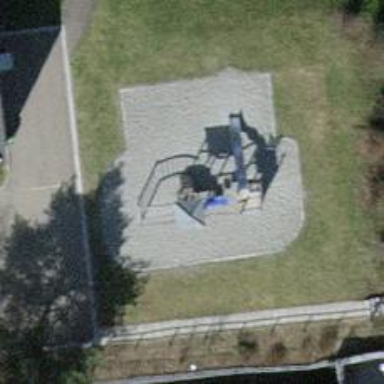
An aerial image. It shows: Playground with various play structures.